Question: How would I make buttons appear in the Windows 7 Taskbar like the image below has it setup?
<URL>

How would I create buttons in the taskbar with tooltiptext on the button like the picture above?
C# Windows Form.
Thanks.
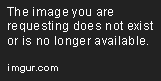
Answer: You should look at the <URL>, this will give you what you require.
The feature is called 'Thumbnail Toolbar'. There are some icons you can use on your buttons in the <URL> class.
'''
ThumbnailToolbarButton infoButton = new ThumbnailToolbarButton(SystemIcons.Information, "Information");
infoButton.Click += delegate {
// Action
};
TaskbarManager.Instance.ThumbnailToolbars.AddButtons(this.Handle, infoButton);
'''